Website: home-depot
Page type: delivery-shipping
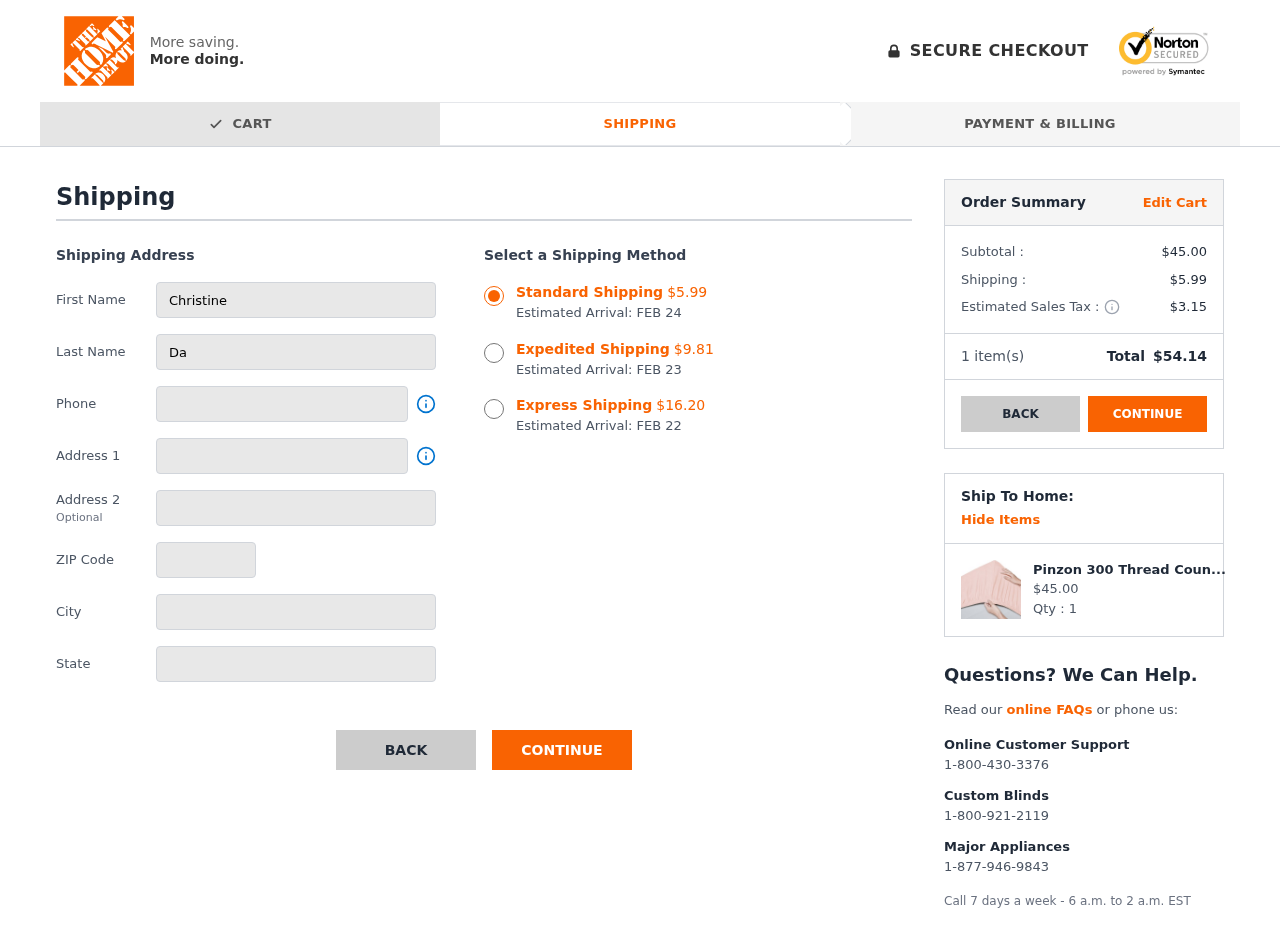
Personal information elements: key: PII_CITY
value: West Anthonymouth
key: PII_FIRSTNAME
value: Christine
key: PII_LASTNAME
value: Davis
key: PII_PHONE
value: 4685153938
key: PII_POSTCODE
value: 51308
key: PII_STATE
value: Iowa
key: PII_STREET
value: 6688 Bruce Lodge Apt. 876
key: PII_STREET2
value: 16570 Tracy Plains Suite 032
Product elements: key: PRODUCT1_NAME
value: Pinzon 300 Thread Count Organic Cotton Fitted Sheet (Pack of 2)
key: PRODUCT1_PRICE
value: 45
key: PRODUCT1_QUANTITY
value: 1
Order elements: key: ORDER_SHIPPING_COST_STANDARD
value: $5.99
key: ORDER_DELIVERY_DATE
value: FEB 24
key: ORDER_SHIPPING_COST_EXPEDITED
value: $9.81
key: ORDER_DELIVERY_DATE_EXPEDITED
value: FEB 23
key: ORDER_SHIPPING_COST_EXPRESS
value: $16.20
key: ORDER_DELIVERY_DATE_EXPRESS
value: FEB 22
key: ORDER_SUBTOTAL
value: $45.00
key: ORDER_SHIPPING_COST
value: $5.99
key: ORDER_TAX
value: $3.15
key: ORDER_NUM_ITEMS
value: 1
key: ORDER_TOTAL
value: $54.14